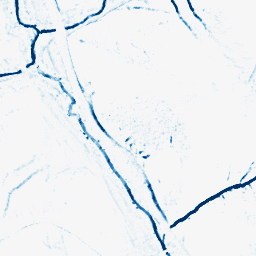
Category: morphological
Decomposition family: morphological_diamond
Decomposition parameters: operation: closing
radius: 3
Upsampling method: cubic_mitchell
Upsampling parameters: scale: 8
Upsampling scale: 8